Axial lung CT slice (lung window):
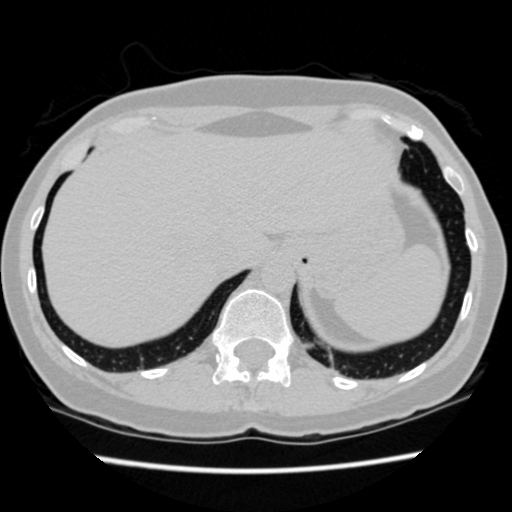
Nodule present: no